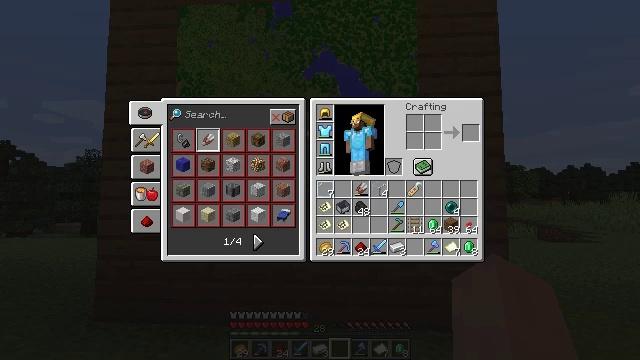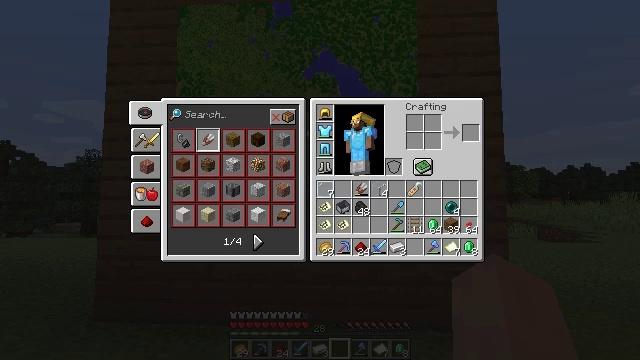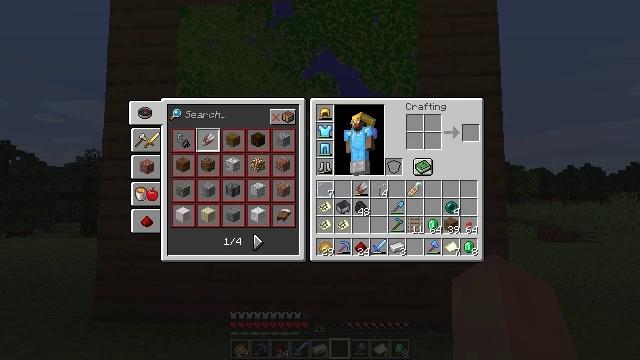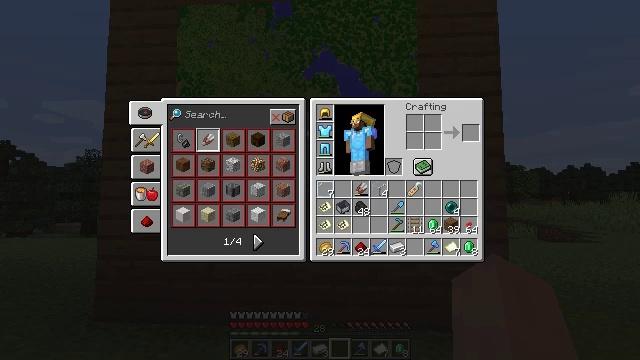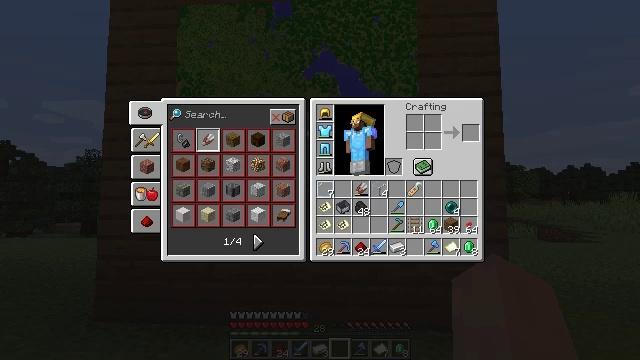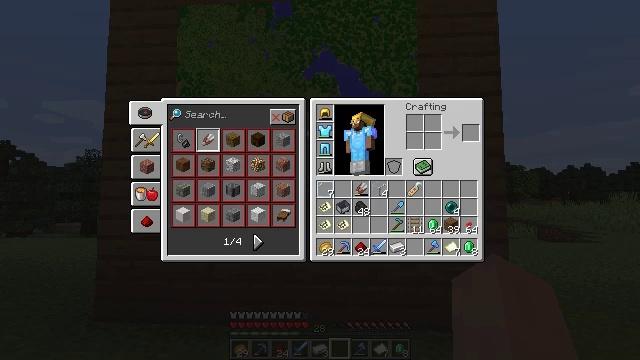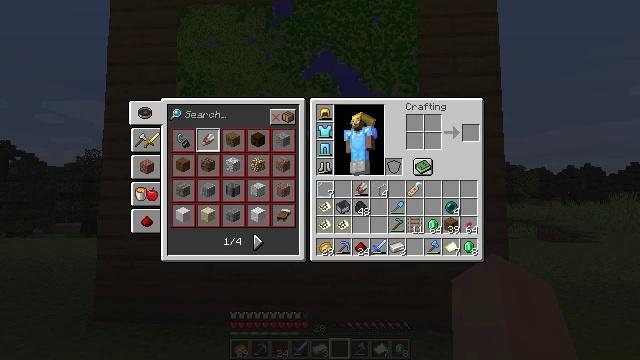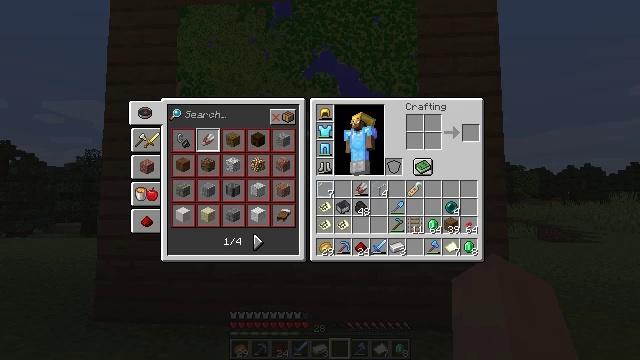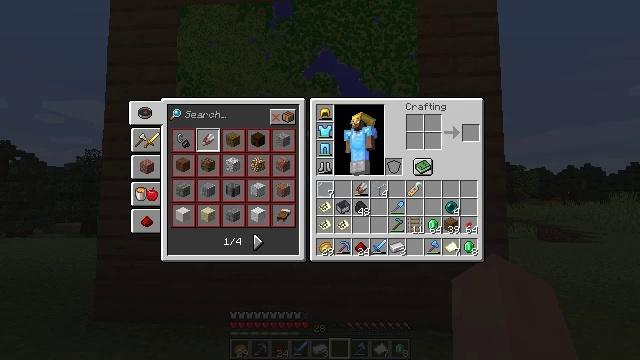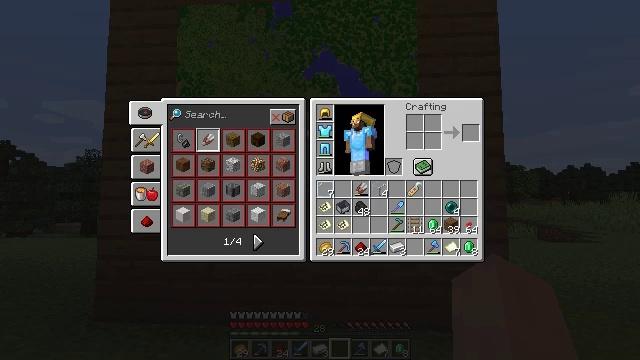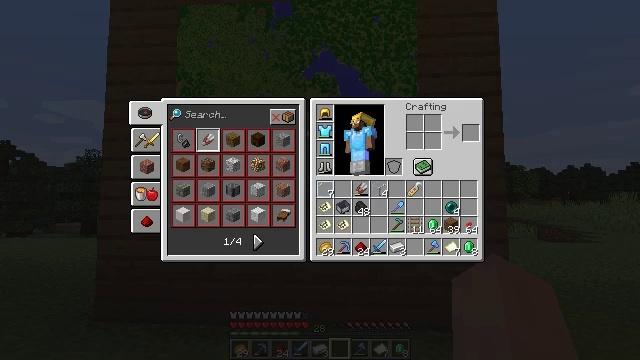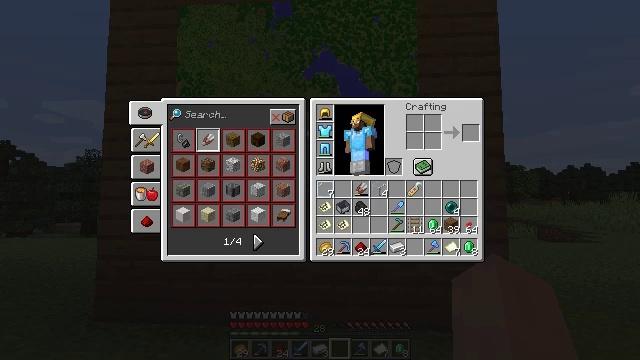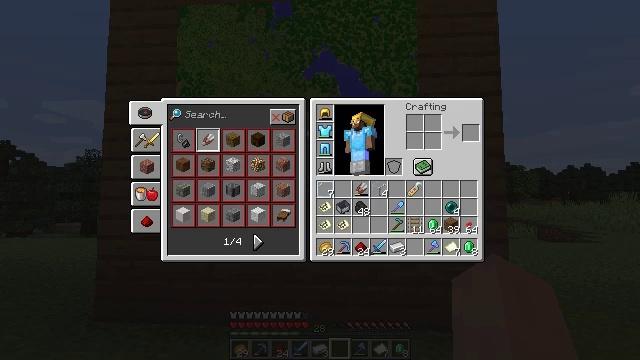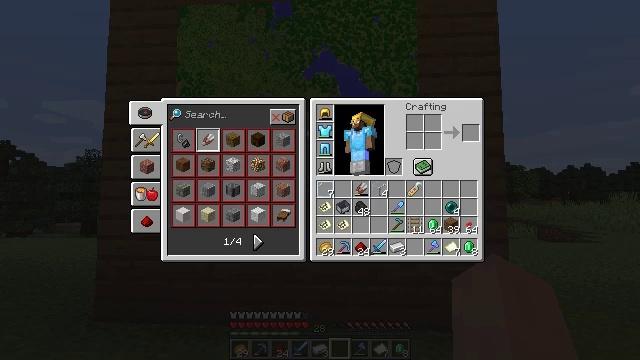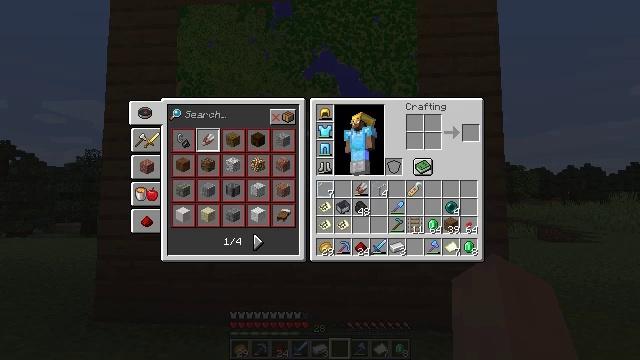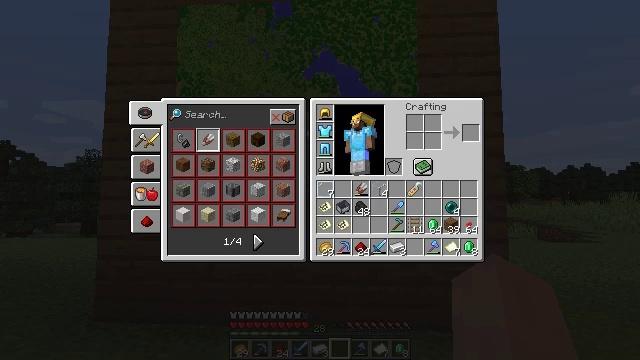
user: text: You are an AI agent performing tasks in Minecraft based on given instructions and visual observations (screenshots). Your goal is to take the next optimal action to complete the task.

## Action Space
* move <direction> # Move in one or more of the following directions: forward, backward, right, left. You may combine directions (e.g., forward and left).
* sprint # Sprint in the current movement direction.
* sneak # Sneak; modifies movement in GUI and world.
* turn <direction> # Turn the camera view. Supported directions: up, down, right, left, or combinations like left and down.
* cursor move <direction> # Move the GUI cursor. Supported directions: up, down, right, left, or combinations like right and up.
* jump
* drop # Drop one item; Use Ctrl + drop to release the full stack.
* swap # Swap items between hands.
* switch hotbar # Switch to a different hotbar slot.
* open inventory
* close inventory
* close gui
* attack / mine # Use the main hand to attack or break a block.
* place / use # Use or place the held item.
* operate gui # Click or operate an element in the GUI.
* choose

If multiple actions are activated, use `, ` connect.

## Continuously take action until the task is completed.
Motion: motion action
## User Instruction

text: Use sticks and leather to craft an item frame.
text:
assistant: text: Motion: no_op
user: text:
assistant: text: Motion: no_op
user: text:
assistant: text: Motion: no_op
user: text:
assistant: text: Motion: no_op
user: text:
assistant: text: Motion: no_op
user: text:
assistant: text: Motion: no_op
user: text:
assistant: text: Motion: no_op
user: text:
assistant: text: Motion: no_op
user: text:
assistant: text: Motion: no_op
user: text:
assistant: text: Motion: no_op
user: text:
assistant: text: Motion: no_op
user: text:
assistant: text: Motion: no_op
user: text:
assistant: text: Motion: no_op
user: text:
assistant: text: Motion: no_op
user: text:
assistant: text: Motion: no_op
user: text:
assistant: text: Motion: no_op
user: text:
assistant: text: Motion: no_op
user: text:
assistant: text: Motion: no_op
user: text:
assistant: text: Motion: no_op
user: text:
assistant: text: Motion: no_op
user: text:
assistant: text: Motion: no_op
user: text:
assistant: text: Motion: no_op
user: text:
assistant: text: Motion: no_op
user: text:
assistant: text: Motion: no_op
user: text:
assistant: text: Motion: no_op
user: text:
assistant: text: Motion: no_op
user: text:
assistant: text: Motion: no_op
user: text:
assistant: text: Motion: no_op
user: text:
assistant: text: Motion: no_op
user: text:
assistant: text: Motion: no_op